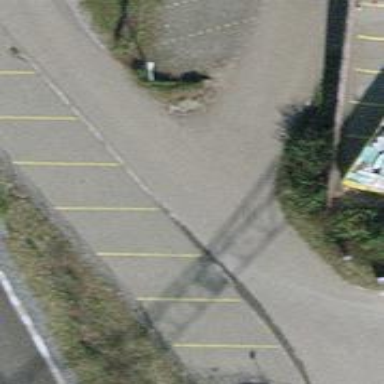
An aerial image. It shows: Alley classified as service road.